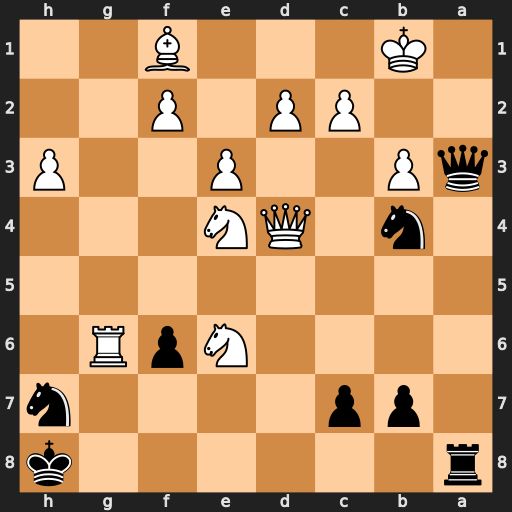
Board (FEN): r6k/1pp4n/4NpR1/8/1n1QN3/qP2P2P/2PP1P2/1K3B2
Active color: b
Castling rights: -
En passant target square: -
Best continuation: Qa2+ Kc1 Qxc2#